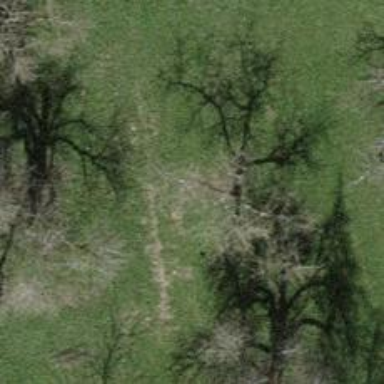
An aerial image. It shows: Beautiful tree in nature.